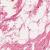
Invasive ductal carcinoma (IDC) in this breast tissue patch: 0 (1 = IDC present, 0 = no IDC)